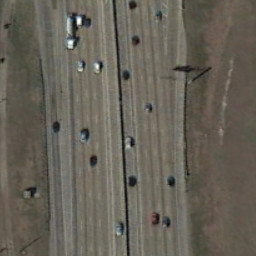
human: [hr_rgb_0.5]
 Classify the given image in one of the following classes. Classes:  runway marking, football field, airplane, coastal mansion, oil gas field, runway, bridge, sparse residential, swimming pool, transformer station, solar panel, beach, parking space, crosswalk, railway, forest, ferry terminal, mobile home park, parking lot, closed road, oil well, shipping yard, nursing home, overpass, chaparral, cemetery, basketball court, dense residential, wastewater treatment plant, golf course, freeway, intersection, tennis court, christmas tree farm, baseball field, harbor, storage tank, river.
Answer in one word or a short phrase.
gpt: freeway